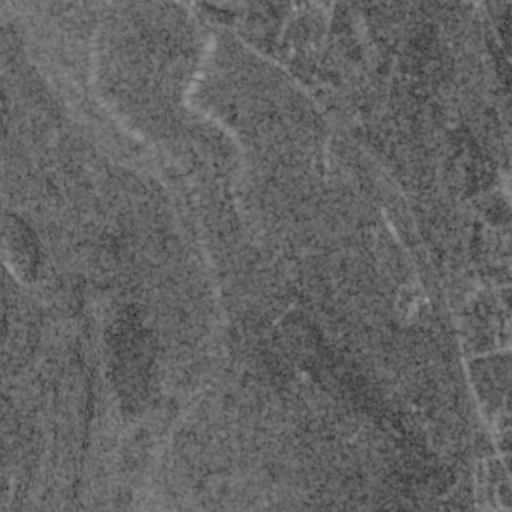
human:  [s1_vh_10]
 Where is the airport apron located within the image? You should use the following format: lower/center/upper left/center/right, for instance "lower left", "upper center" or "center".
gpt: The airport apron is located in the lower center of the image.
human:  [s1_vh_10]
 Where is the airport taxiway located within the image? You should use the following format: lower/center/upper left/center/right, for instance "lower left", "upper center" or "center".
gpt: The airport taxiway is located in the lower center of the image.
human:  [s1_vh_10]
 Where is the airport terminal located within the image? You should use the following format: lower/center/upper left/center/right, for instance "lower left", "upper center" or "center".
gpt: The airport terminal is located in the lower center of the image.
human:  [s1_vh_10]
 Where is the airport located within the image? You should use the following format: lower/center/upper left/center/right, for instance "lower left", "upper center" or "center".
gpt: There is no airport in the image.

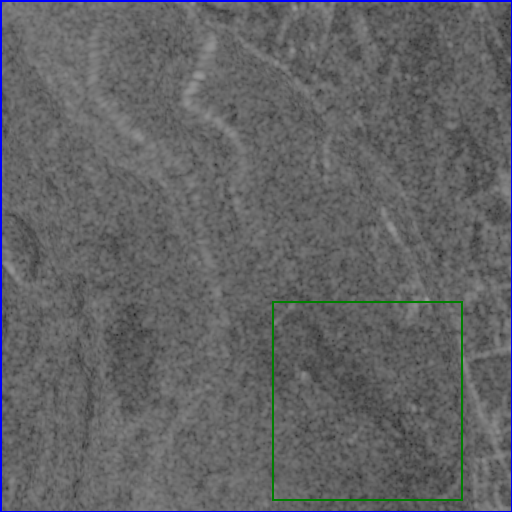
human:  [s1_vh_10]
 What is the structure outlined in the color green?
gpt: The structure outlined in green is an airport.
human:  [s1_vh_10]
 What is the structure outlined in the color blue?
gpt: The structure outlined in blue is a crop field.
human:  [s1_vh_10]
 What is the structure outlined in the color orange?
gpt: There is no orange outline.